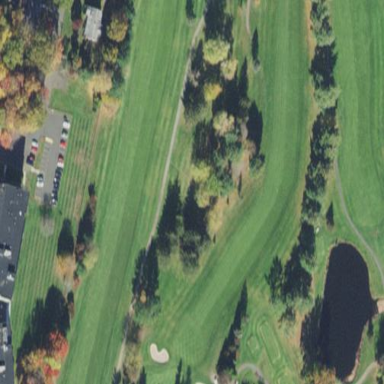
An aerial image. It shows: Grassy area designated as golf fairway.